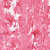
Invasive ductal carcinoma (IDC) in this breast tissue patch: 0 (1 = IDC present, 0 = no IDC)